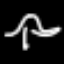
Label: mushroom